Question: I want to move a sprite in a circular motion by using a circle radius and movingangle.
I know for instance that the sprite is moving in a circle with the radius 10 and It's current position is (387,38) and angle is 28 degrees. Now I wann't move it say, 100px along the circle perimeter.

'''
p1 = x&y coordinate, known (387,38) in example with movingangle 28 degrees
r = radius, known (10 in example)
l = distance to move along bend, known (100px in example)
p2 = new point, what is this x and y value?
'''
I have a solution that works but I dont quite like it. It kind of don't make sense to me and it requires more calculations than I think is required. It works by first calculating the center point using p1 and then doing the same thing backwards so to speak to get p2 (using cosinus and sinus). There should be a quicker way I believe but I cant find anyone doing exactly this.
The reason i tagged cocos2d is because thats what I'm working with and sometimes game frameworks provide functions to help with the trigonometry.
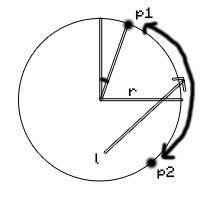
Answer: You can do it with magic of anchor point in a really simple way =) All the transformations with any node are done relatieve to it's anchor point. Rotation is a kind of transformations too. So, you can do something like this
'''
CGFloat anchorY = neededRadius / spriteHeight;
[yourSprite setAnchorPoint:ccp(0.5f, anchorY)];
[yourSprite setPosition:neededPosition]; //remember that position is also for anchor point
[self addChild: yourSprite];
[yourSprite runAction:anyRotateAction]; // i mean, CCRotateBy or CCRotateTo
'''